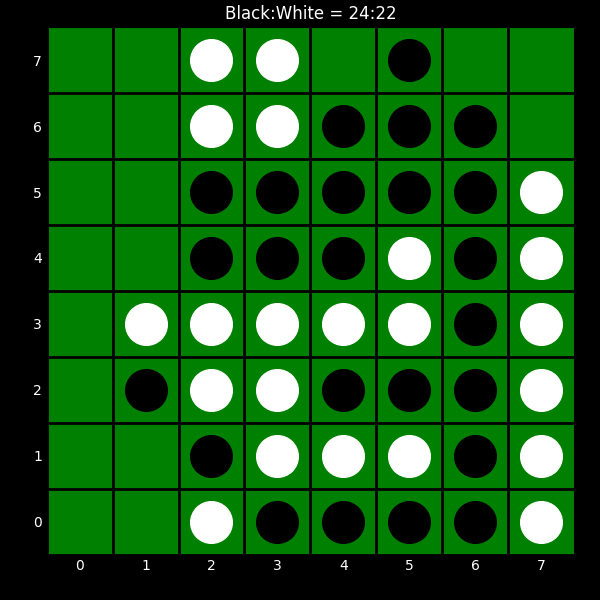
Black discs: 24
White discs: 22